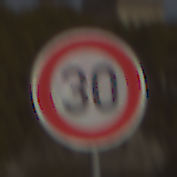
Verkehrszeichen: Geschwindigkeit30
Umgebung: Outdoor, Suburban
Tageszeit: MorningAfternoon
Wetter: PartlyCloudy
Licht: Natural
Jahreszeit: NotSpecified
Kontrast: HighContrast